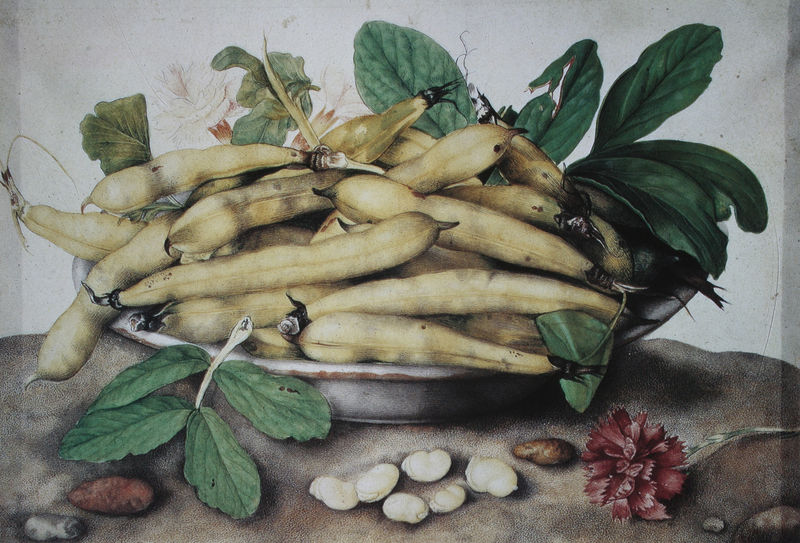
Titel: Schüssel mit dicken Bohnen
Künstler: Giovanna Garzoni
Standort: Florenz
Institution: Palazzo Pitti
Schlagwörter: blätter, gemälde, laub, weiß, aquarell, gelb, grün, ocker, äste, blume, blumen, braun, frankreich, grau, hell, hintergrund, licht, schwarz, symbol, tisch, zeichnung, blüte, blüten, obst, rot, tier, tiere, beige, symbolismus, wand, schale, schüssel, steine, teller, öl, ast, erde, zweige, boden, blatt, pflanze, pflanzen, rosa, frucht, früchte, gemüse, keramik, mais, maiskolben, stilleben, stillleben, italien, ernte, korn, farben, grafik, graphik, violett, herbst, weis, stille, essen, dick, realistisch, jaune, marron, vert, platte, stiel, stiele, vanitas, fussboden, memento mori, nahrung, nature morte, courbet, unterlage, porzellan, wurzel, zweig, stengel, kerne, viele, stich, blanc, leinwand, bleistift, insekten, nelke, küche, wurzeln, maison, knospe, knospen, kartoffel, rouge, steinchen, naturalistisch, fäden, insekt, schnecke, käfer, nelken, raupen, schnecken, assiette, fleurs, porcelaine, bohnen, erbsen, hülsenfrucht, schoten, nature, wess, fer, peinture, hülsen, botanik, fleur, nüsse, erben, stin, blattgrün, oiseau, rose, samen, insecte, bohne, merian, aster, table, spargel, feuilles, emaille, bol, plat, strunz, coupe, carravaggio, aquarelle, cuisine, feuille, fruits, repas, blumenkopf, bohnenkerne, bohnenstillleben, botanica, dicke bohnen, gehmüse, gelbebohnen, hülsenfrüchte, insejten, kzeige, schnekchen, weisse bohnen, morte, graine, midi, oeillet, legumes, haricots, ecosser, blancs, persil, insectes, fèves, haricot, coupelle, graines, cosse, naturaliste, haricto, pois, pivoine, datte, amande, wachsbohnen, pomme de terre, mouche, récipient, gousses, beurre, harictos, mogettes, balncs, cosses, bananes, escargot, arcimboldeau, escargots, coques, fanes, patate